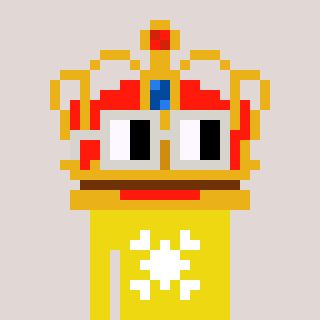
a pixel art character with square light gray glasses, a crown-shaped head and a yellow-colored body on a warm background